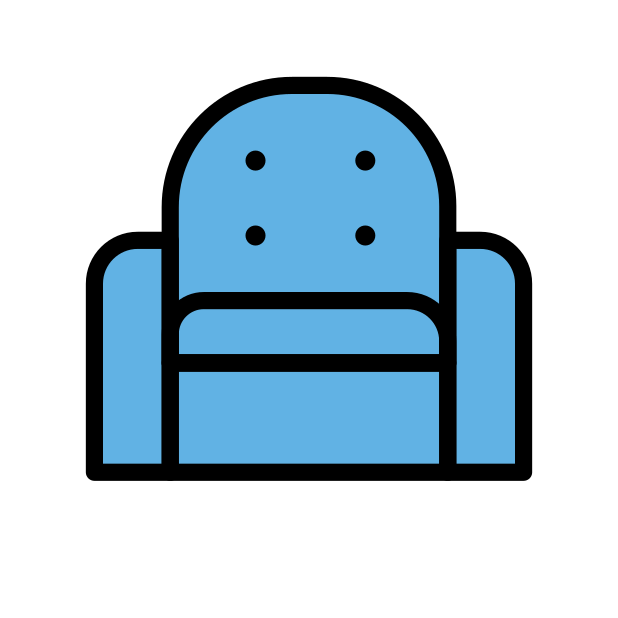
armchair